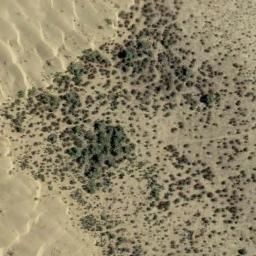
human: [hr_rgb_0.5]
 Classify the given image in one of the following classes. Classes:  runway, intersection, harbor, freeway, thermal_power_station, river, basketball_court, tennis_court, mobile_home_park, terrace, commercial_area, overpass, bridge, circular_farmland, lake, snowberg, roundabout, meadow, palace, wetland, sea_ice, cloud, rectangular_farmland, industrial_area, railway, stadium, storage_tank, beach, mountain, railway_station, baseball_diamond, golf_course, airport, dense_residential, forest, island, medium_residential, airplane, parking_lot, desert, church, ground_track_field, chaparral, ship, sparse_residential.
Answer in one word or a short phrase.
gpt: chaparral